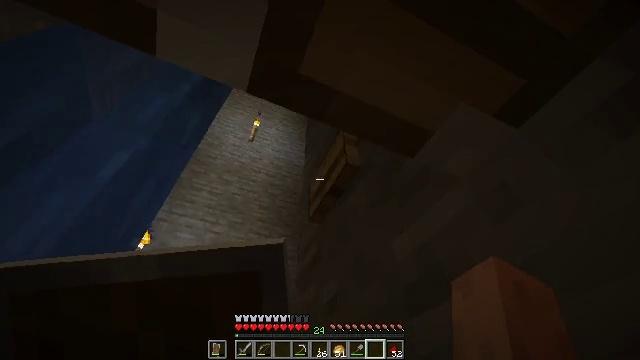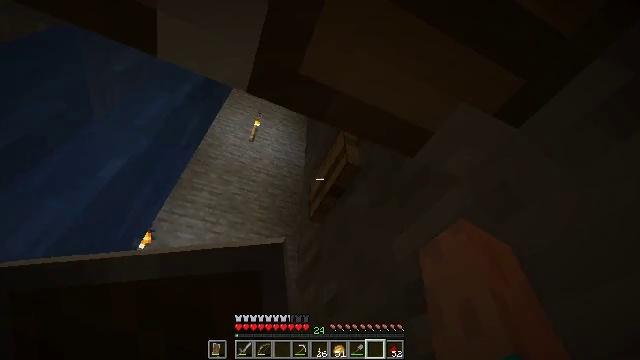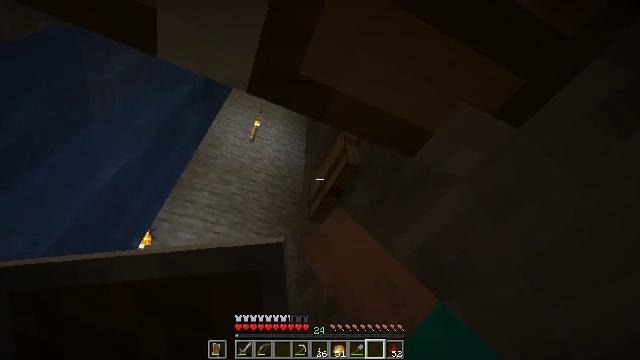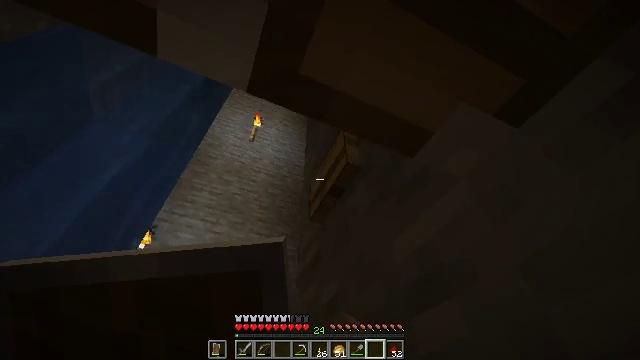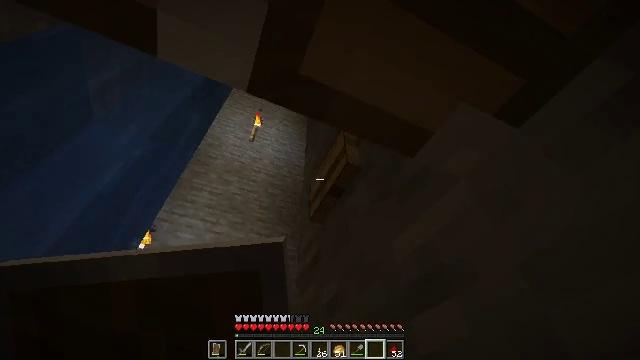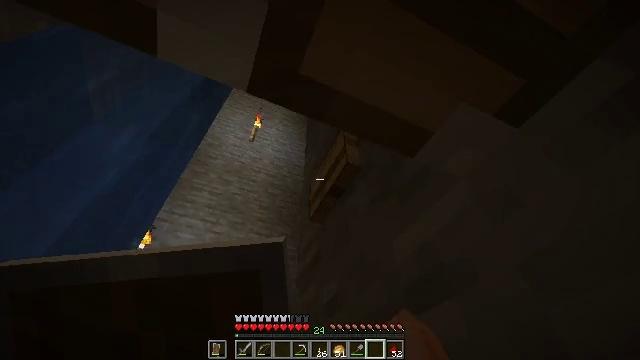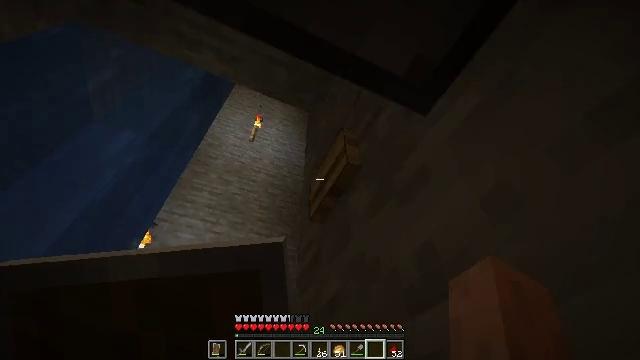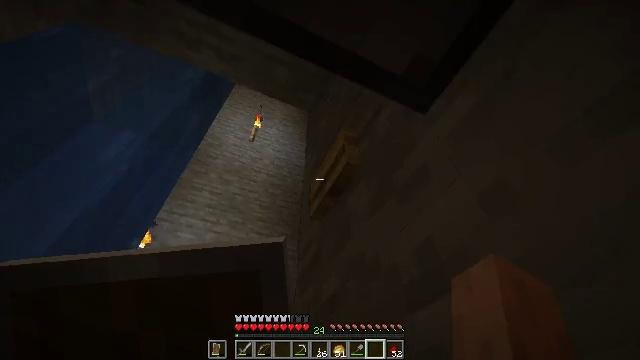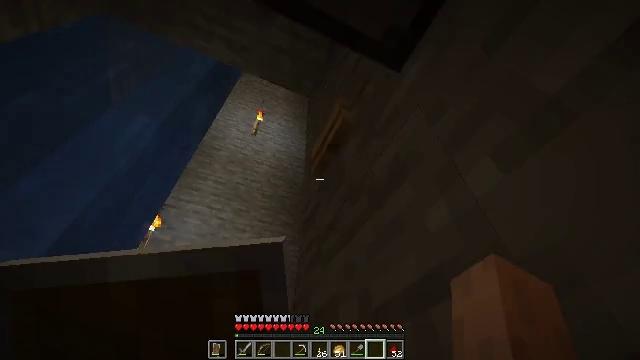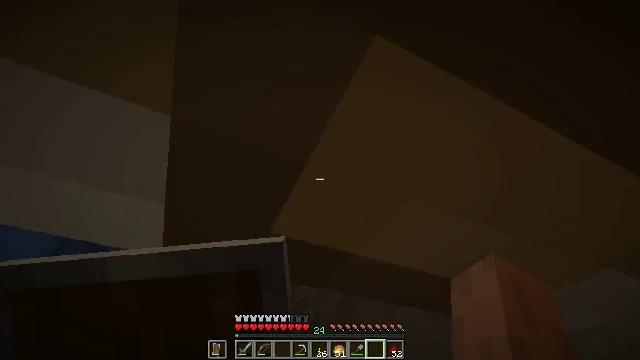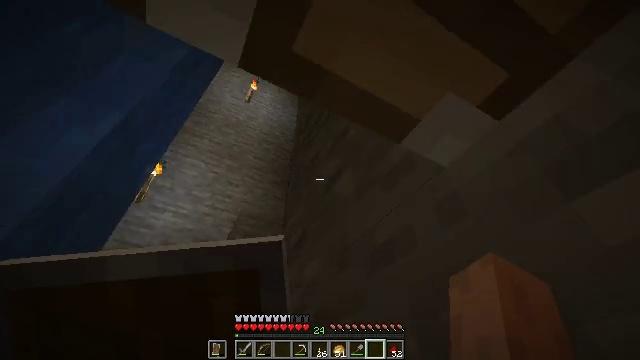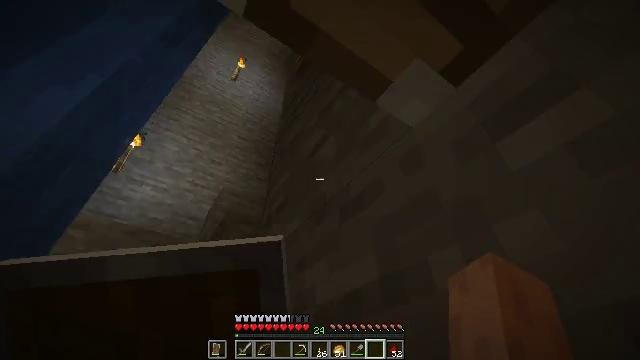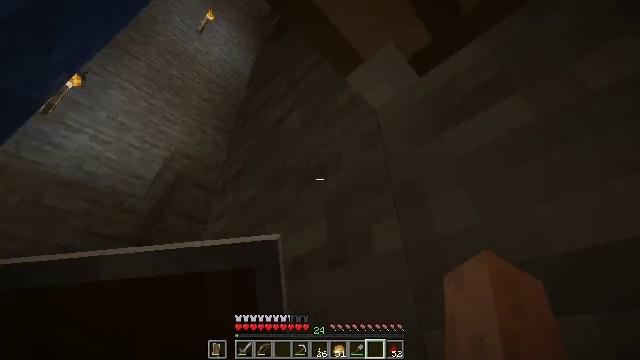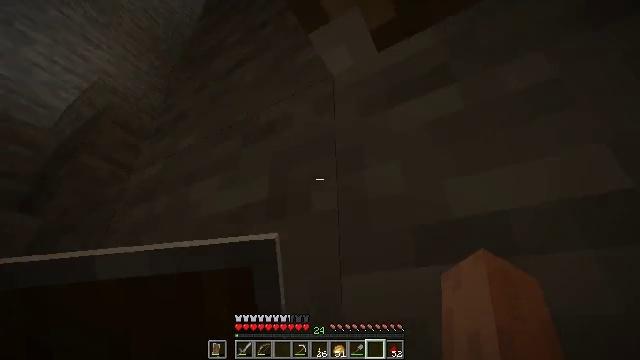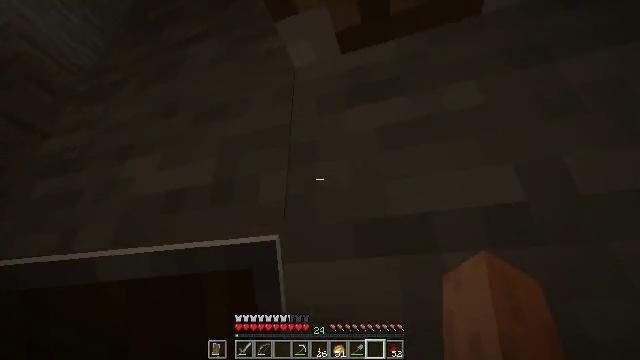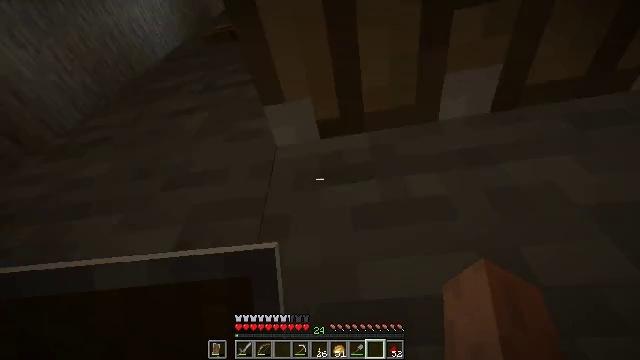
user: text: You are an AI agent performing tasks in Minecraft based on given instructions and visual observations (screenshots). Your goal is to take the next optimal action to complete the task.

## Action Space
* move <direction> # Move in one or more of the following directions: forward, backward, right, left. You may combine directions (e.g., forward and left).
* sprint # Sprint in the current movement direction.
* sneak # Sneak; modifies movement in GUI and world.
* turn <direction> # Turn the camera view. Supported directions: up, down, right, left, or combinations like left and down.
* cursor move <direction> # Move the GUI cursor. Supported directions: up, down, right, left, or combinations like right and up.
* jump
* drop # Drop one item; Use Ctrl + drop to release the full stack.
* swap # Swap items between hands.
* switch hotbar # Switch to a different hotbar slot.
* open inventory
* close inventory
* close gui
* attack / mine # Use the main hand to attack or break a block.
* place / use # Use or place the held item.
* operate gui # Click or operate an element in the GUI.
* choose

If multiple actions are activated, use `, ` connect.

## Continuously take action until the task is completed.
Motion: motion action
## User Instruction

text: Mine the piston from the build.
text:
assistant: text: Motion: use / place
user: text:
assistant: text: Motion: no_op
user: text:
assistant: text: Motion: no_op
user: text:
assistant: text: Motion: no_op
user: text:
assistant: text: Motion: no_op
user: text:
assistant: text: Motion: no_op
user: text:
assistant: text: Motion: no_op
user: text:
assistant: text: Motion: no_op
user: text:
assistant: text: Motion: no_op
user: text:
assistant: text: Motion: turn right and down
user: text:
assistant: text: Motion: turn right and down
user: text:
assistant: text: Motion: turn right and down
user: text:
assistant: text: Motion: turn right and down
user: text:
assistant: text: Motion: turn right
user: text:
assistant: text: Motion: turn right and up
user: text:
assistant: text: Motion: turn up
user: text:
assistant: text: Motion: turn left and up
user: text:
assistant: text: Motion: no_op
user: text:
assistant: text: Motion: no_op
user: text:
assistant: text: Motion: turn right and up
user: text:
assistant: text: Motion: turn right, switch to hotbar 3
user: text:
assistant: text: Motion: turn right and up, switch to hotbar 3
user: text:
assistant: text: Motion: turn right and up, switch to hotbar 3
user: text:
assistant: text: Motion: turn right and up, attack / mine
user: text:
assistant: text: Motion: attack / mine
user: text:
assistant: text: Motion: attack / mine
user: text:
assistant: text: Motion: attack / mine
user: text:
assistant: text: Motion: attack / mine
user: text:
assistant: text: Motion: attack / mine
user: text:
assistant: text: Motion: attack / mine